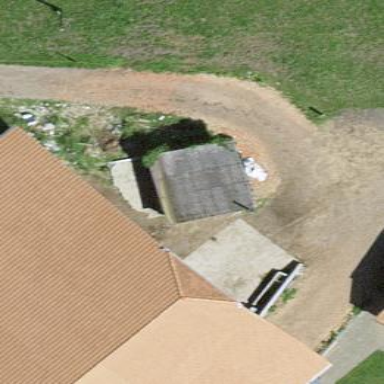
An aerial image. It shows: Barn.